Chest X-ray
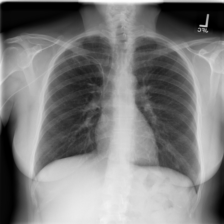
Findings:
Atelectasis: negative
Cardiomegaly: negative
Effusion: negative
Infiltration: negative
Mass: negative
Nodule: negative
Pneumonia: negative
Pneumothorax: negative
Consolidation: negative
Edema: negative
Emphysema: negative
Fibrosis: negative
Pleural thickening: negative
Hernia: negative